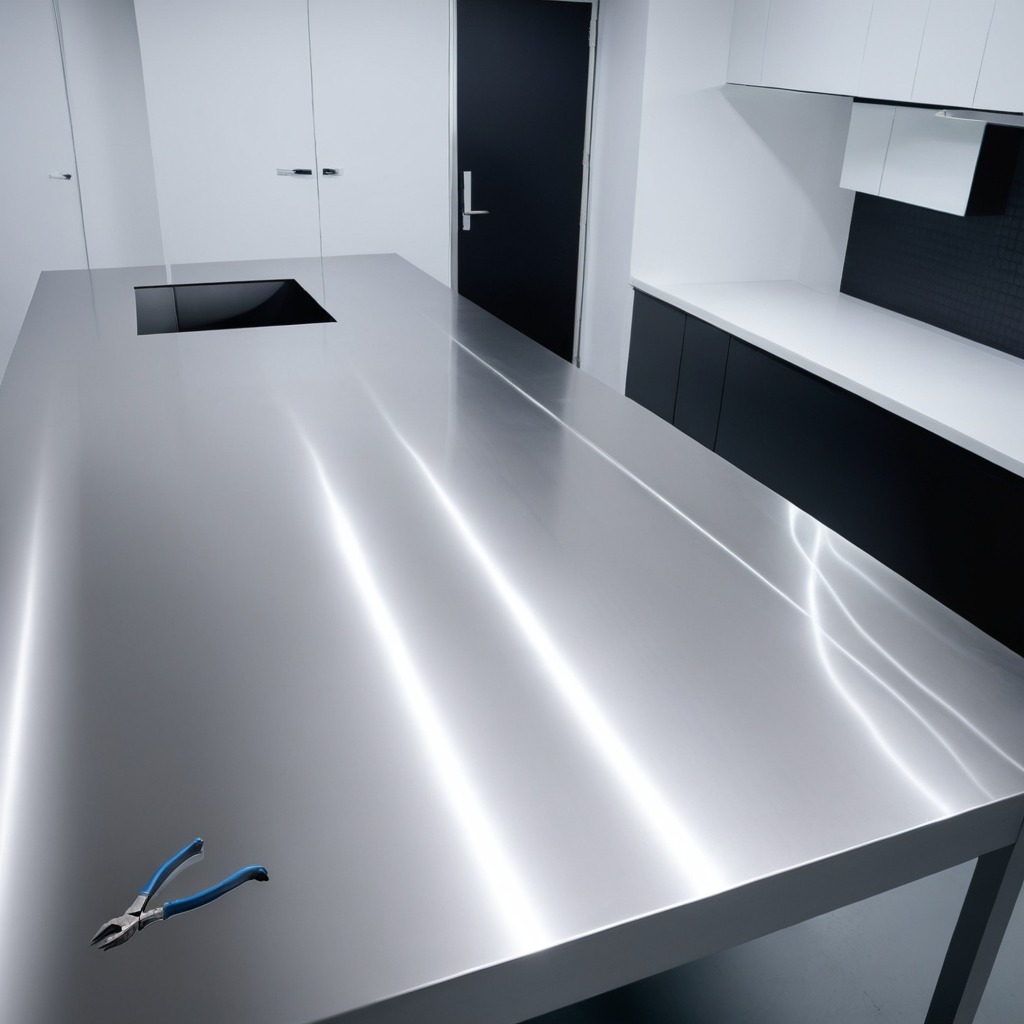
A plier is lying on the stainless steel table in a high-end prototyping lab.